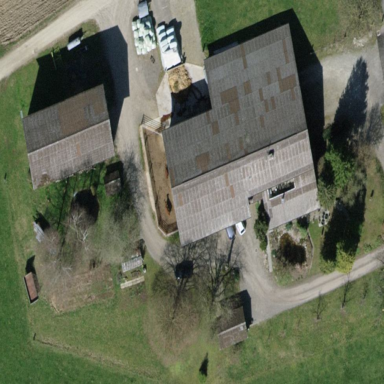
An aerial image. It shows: Farm with farmyard.